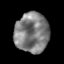
Tissue: skin
Cell type: Epithelial cells
Senescence score: 0.2399
Nuclear area (px): 1335
Mean DAPI intensity: 125.984